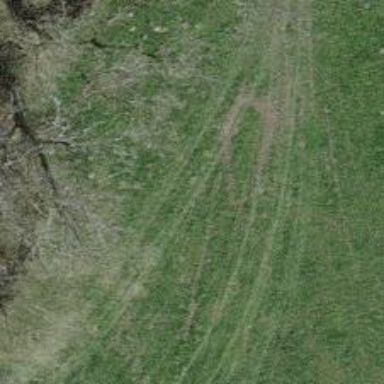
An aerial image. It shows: Path covered in grass.